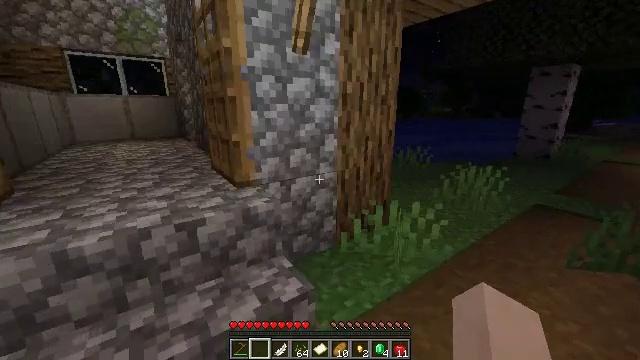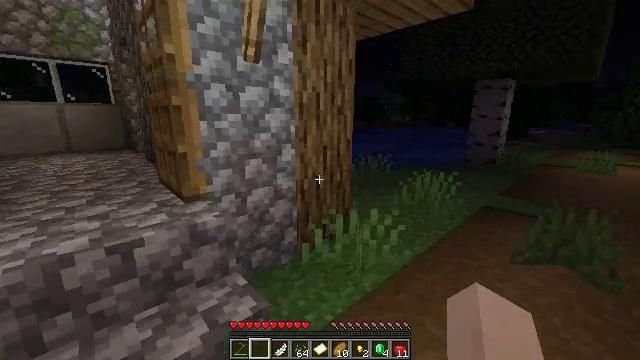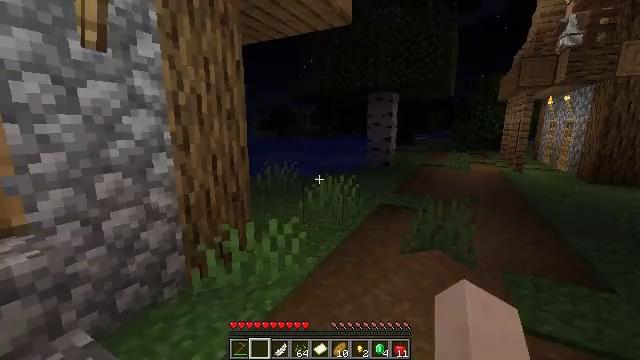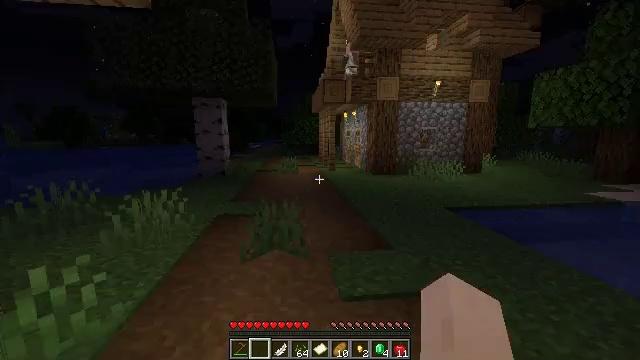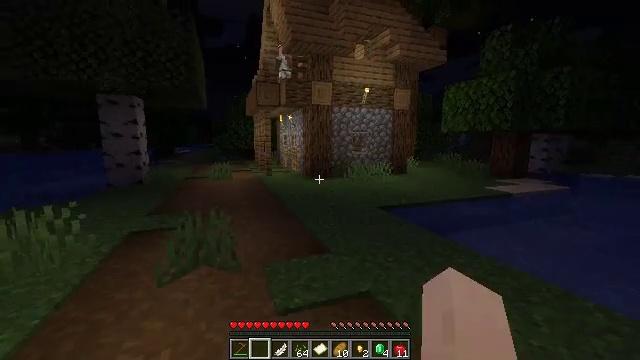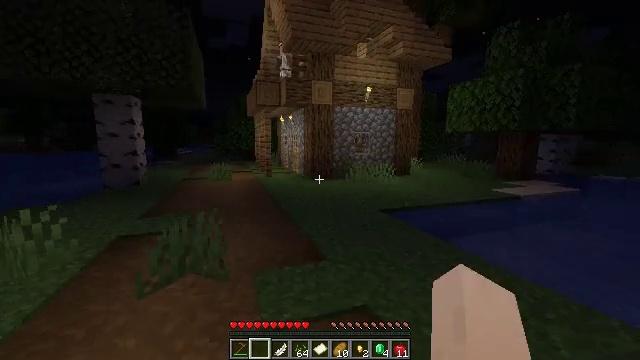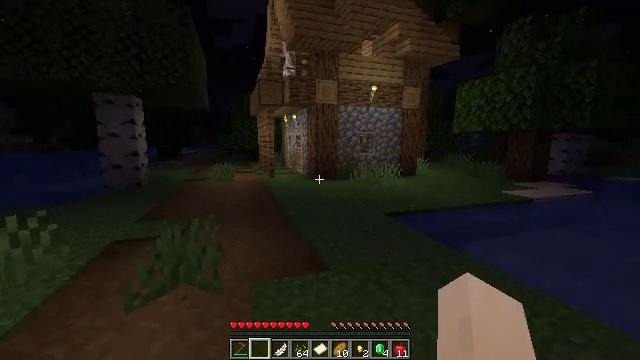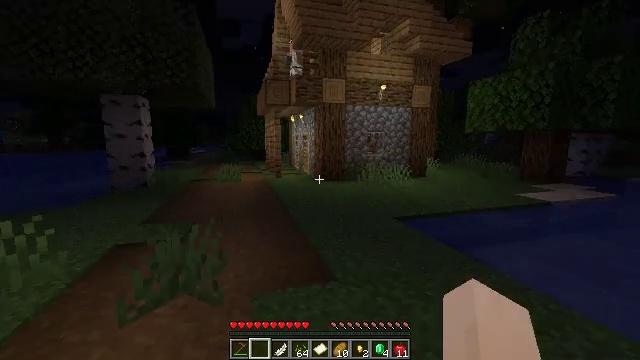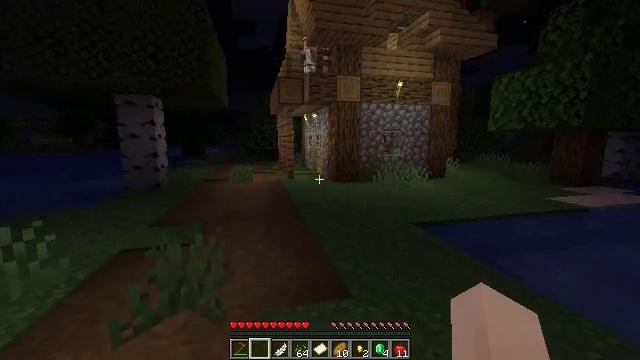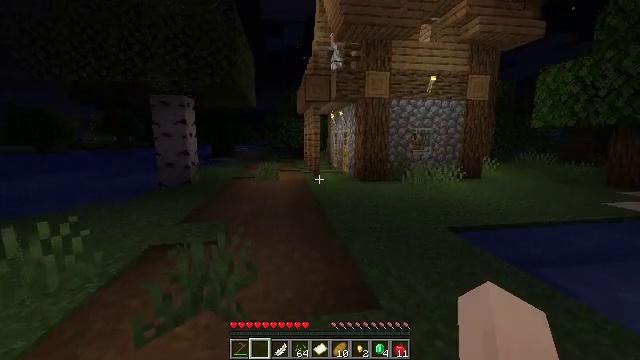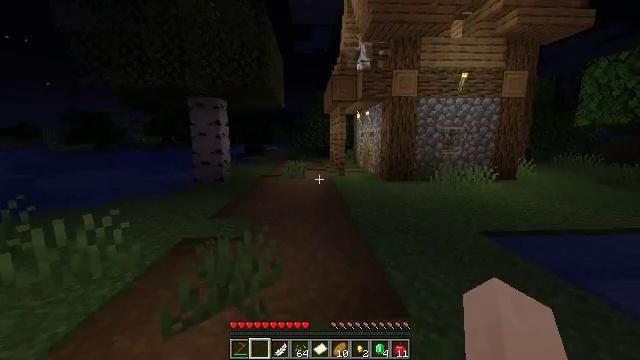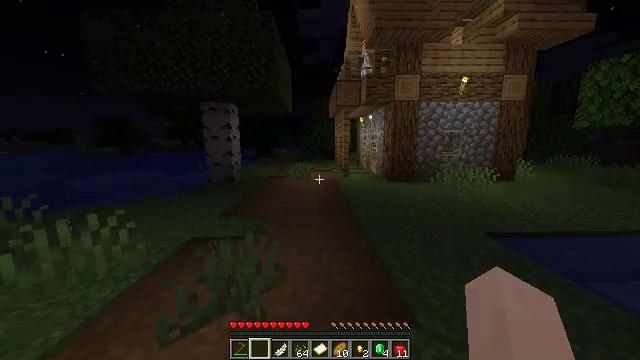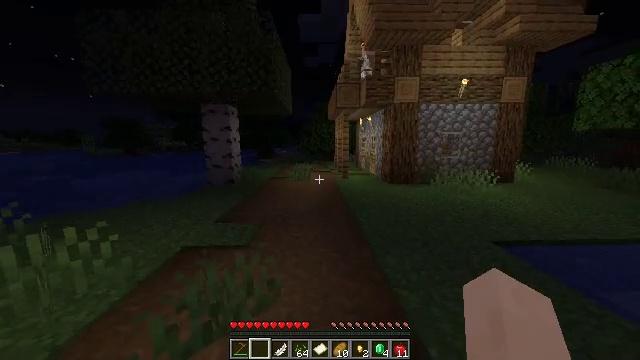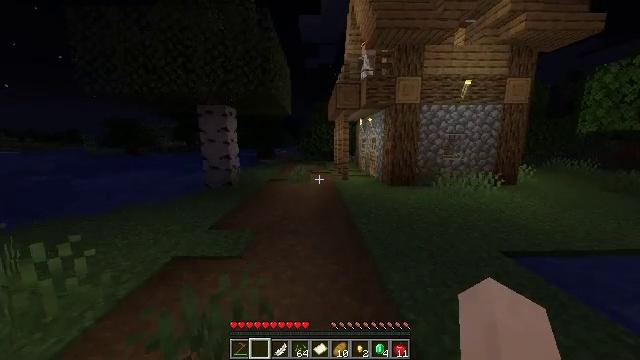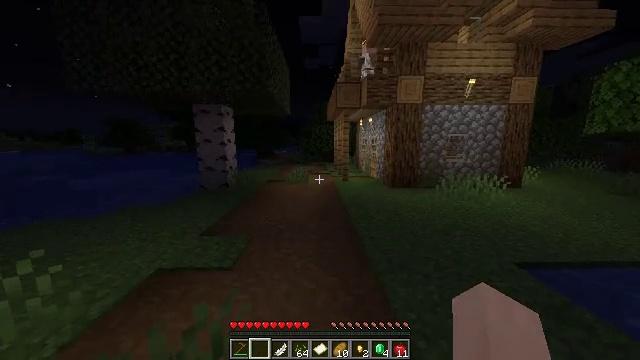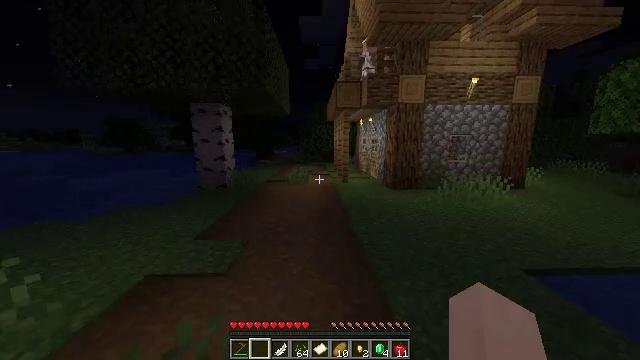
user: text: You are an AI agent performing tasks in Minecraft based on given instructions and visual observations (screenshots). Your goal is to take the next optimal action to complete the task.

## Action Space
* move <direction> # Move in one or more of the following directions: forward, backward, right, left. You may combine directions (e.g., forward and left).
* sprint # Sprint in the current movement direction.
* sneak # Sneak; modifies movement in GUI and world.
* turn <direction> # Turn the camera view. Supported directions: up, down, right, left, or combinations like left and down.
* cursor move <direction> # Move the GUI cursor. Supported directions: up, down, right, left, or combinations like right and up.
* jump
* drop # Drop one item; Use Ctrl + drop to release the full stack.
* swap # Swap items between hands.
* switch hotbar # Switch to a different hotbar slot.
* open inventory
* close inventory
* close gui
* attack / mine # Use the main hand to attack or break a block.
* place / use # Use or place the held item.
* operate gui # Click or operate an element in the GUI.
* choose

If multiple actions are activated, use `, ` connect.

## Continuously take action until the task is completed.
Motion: motion action
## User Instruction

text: Destroy the oak door to retrieve it.
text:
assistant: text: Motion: move forward and move right, turn right and up
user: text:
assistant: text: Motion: move forward and move right, turn right and up
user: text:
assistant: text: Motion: move forward and move right, turn right and up
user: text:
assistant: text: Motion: move forward and move right, turn right
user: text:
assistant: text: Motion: move forward
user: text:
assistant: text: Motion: move forward, turn left
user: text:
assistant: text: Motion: move forward, turn left
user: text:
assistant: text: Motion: move forward, turn left
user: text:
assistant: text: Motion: move forward, sprint, turn left
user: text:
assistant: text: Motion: move forward, sprint, turn left
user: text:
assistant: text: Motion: move forward, sprint, turn left
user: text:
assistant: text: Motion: move forward, sprint
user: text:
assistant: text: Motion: move forward
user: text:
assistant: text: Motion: move forward
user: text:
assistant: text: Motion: move forward
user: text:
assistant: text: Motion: move forward
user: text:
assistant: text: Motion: move forward
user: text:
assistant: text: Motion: move forward
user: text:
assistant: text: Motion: move forward
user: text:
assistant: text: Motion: move forward
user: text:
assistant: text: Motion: move forward
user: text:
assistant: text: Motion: move forward
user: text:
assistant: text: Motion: move forward
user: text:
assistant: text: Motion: move forward
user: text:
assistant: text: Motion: move forward
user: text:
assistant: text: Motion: move forward
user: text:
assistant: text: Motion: move forward
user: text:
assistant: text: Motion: move forward, turn right
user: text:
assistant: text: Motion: move forward
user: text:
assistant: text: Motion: move forward